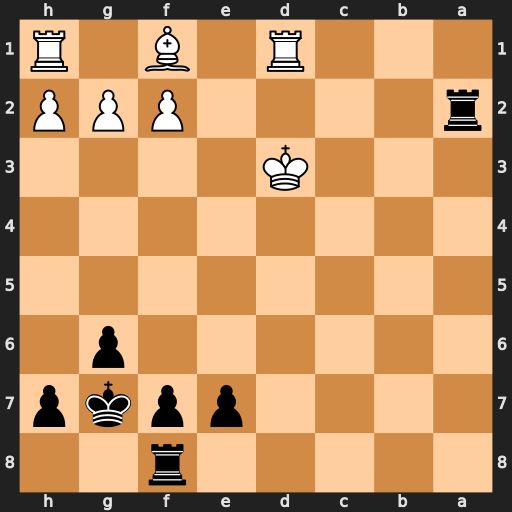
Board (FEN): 5r2/4ppkp/6p1/8/8/3K4/r4PPP/3R1B1R
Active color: b
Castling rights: -
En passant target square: -
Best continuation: Rd8+ Ke3 Rxd1